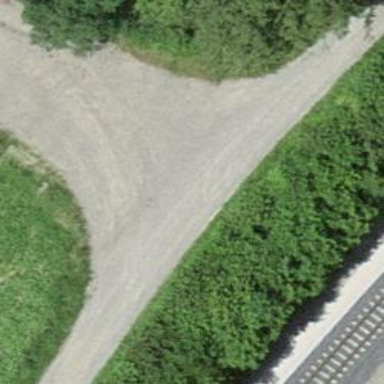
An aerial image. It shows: Gravel track.